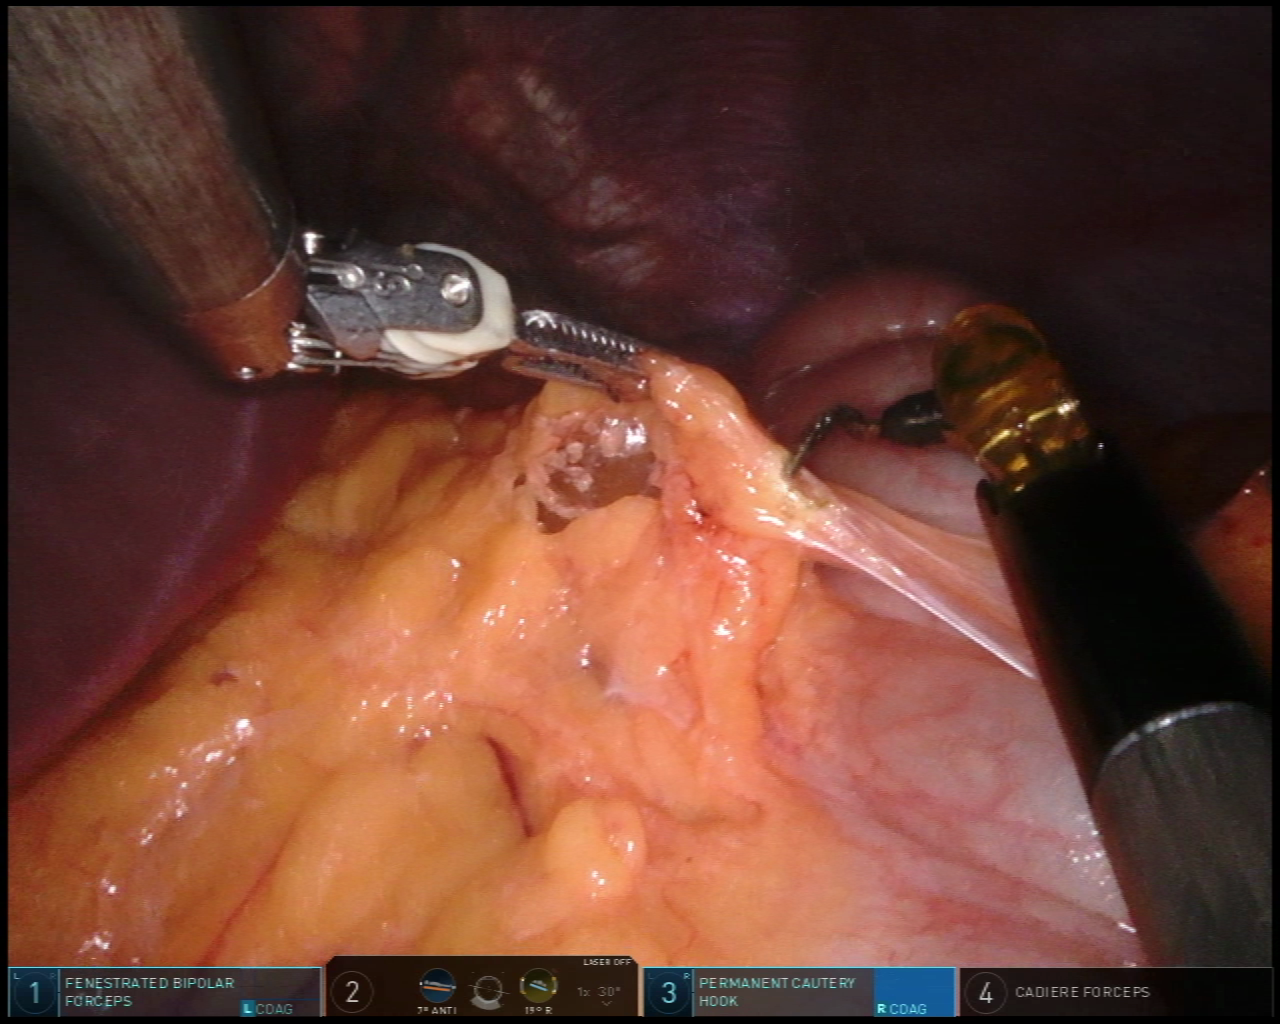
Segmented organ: liver
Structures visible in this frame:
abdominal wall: yes
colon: yes
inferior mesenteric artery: no
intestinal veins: no
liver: yes
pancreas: no
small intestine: no
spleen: no
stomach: no
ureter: no
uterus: no
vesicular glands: no